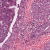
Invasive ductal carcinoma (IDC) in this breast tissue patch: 0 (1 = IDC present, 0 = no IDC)